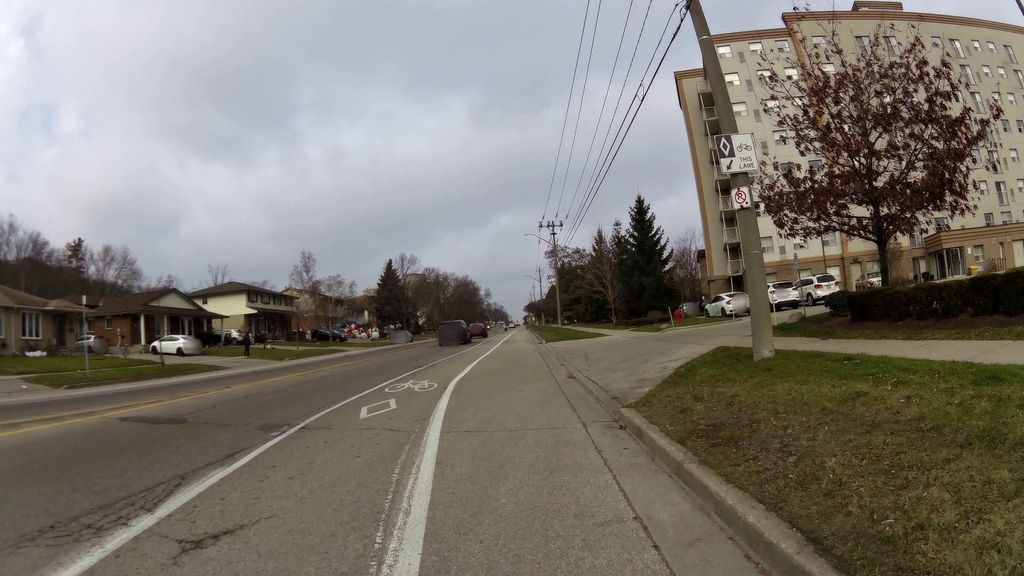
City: kitchener-waterloo